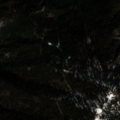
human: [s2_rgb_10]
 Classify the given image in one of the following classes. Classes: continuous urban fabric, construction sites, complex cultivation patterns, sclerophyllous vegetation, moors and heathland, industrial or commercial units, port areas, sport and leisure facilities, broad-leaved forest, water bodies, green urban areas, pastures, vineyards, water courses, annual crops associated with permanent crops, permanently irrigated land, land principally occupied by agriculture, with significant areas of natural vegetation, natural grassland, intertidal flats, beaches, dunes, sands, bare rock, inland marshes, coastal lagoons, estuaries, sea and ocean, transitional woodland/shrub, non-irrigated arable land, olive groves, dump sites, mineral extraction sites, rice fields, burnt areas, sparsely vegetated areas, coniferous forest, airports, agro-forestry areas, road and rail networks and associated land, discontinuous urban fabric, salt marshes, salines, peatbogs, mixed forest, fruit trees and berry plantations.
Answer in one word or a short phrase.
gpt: coniferous forest, sparsely vegetated areas